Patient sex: M
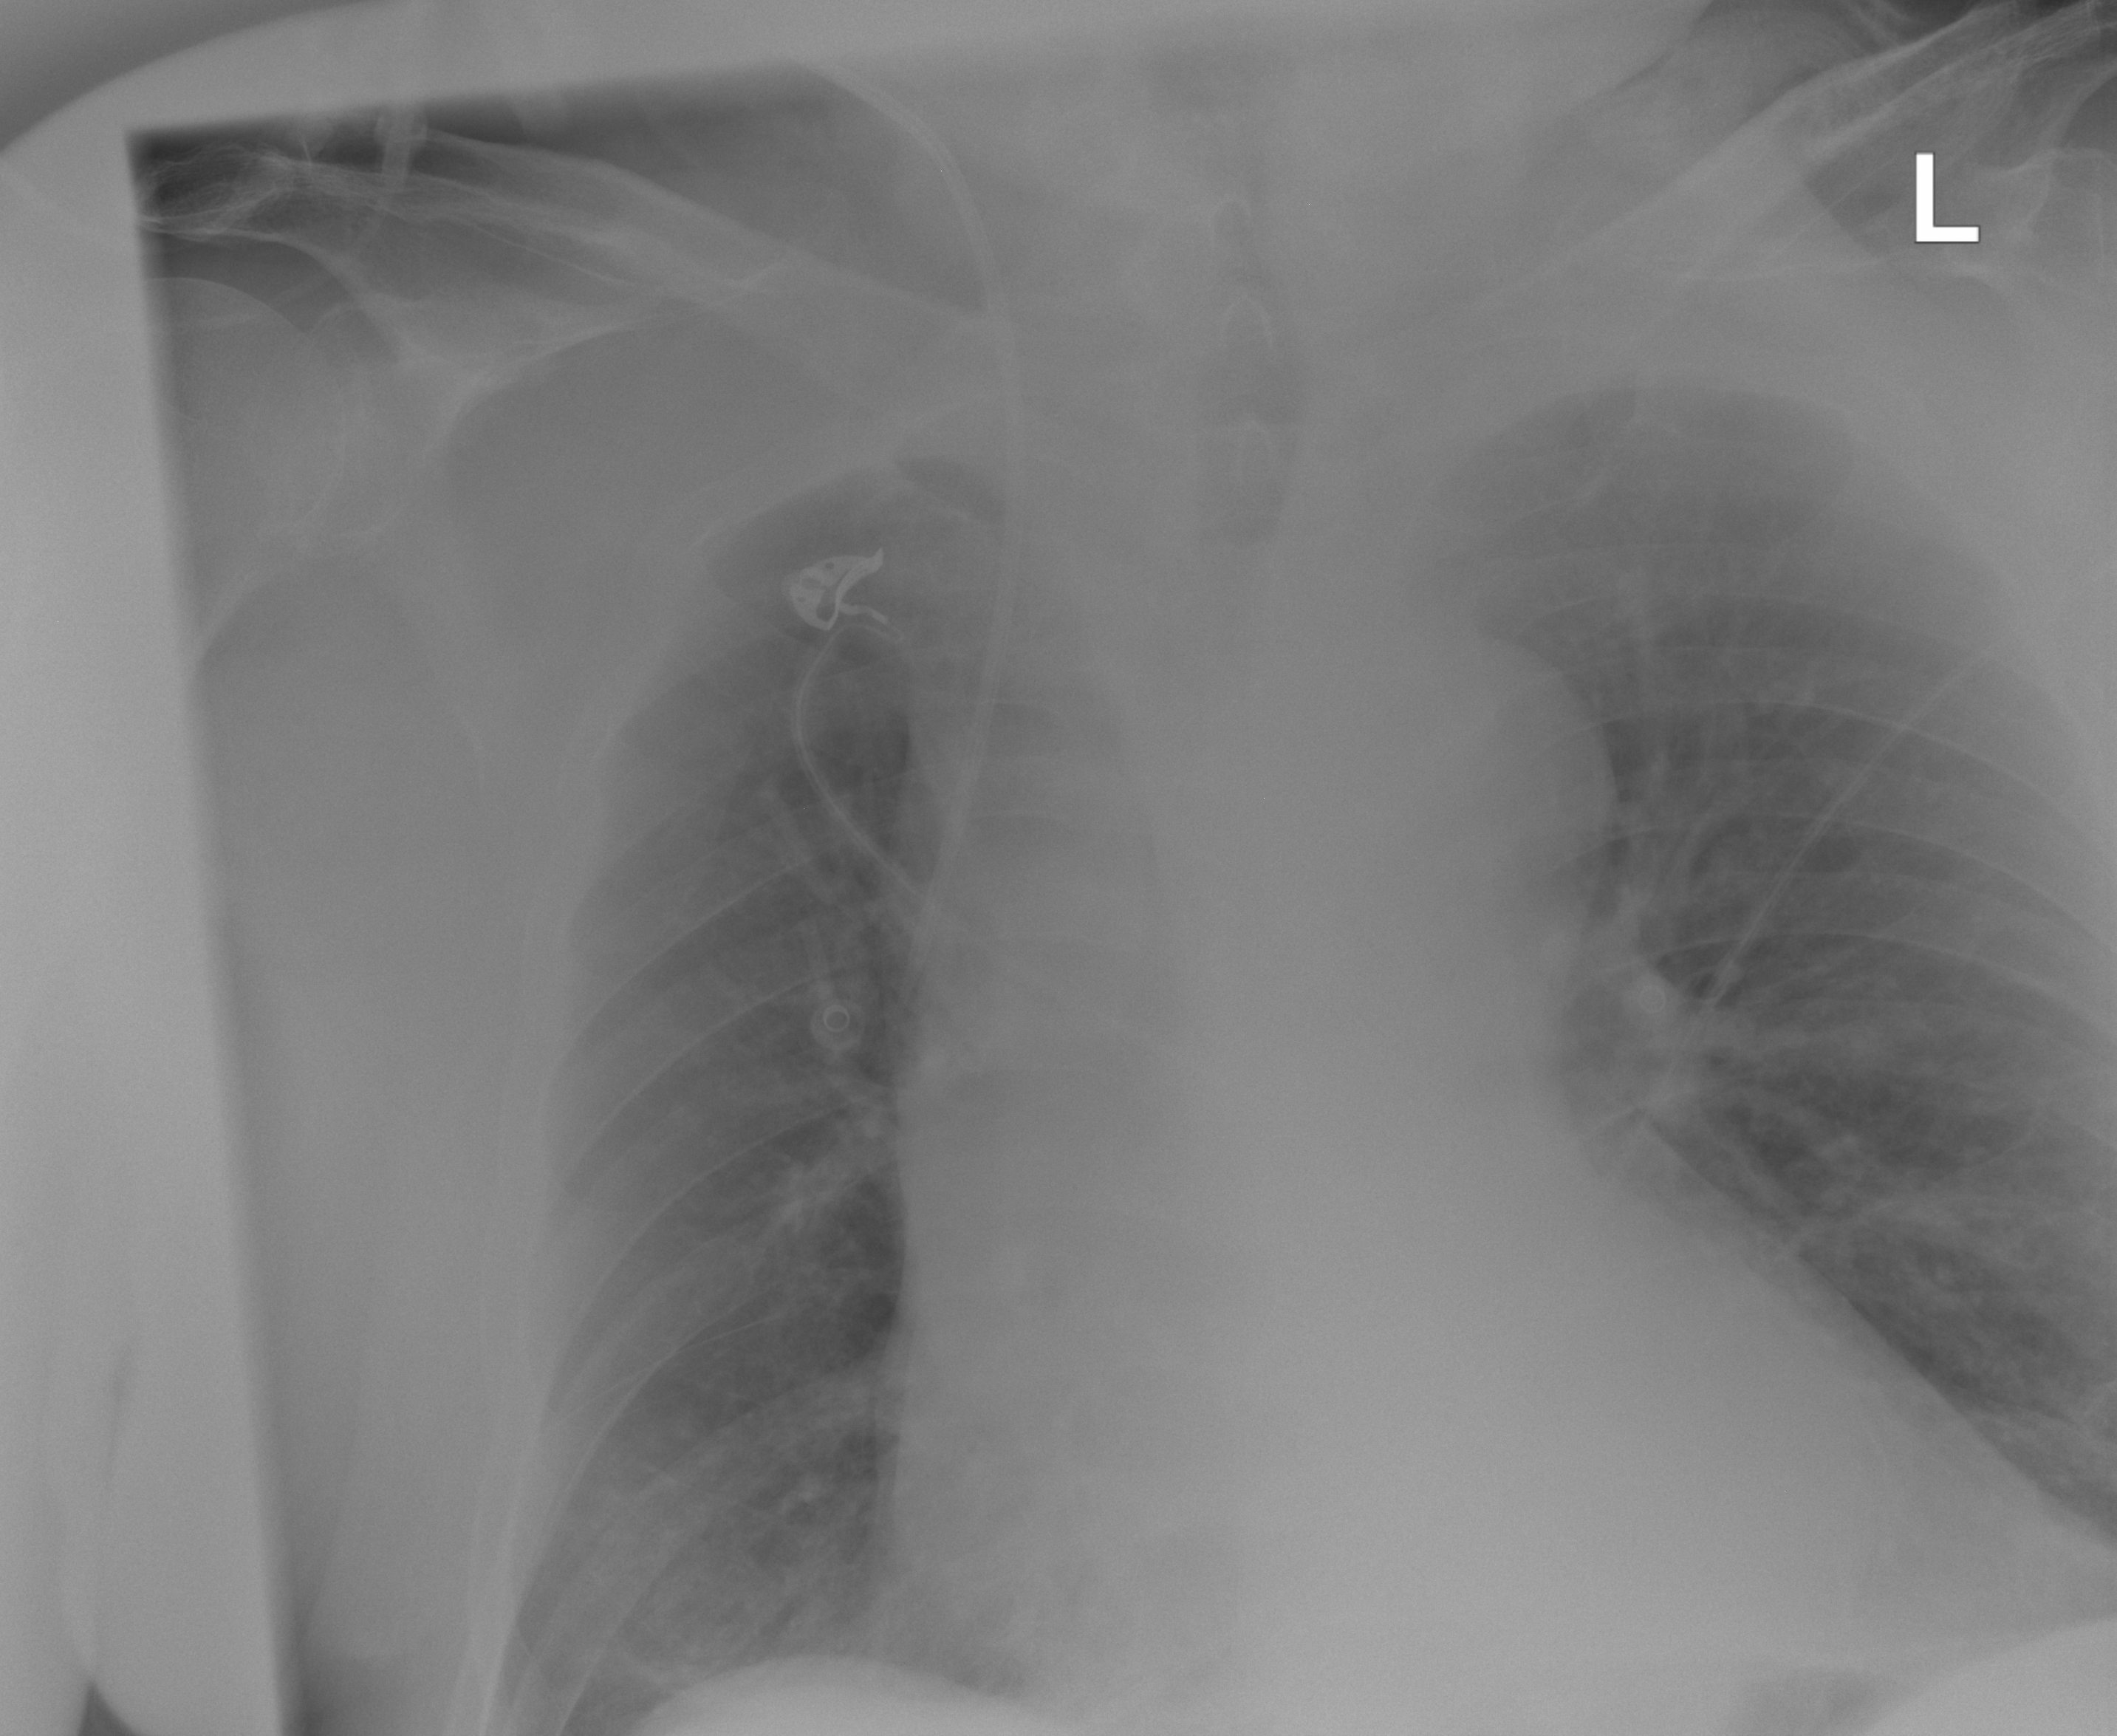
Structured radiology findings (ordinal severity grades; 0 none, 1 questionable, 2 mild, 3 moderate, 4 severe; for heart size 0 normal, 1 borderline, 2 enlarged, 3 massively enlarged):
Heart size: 2
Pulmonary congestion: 0
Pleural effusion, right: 0
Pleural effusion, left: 0
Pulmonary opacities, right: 0
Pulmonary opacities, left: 0
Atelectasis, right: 2
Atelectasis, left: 0